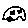
Label: car